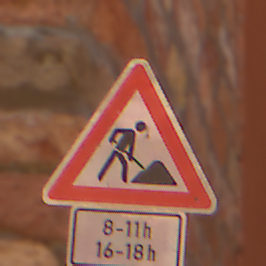
Verkehrszeichen: Arbeitsstelle
Zusatzzeichen unten: ZeitangabenOhneBeschraenkungAufWochentage2
Umgebung: Outdoor, Urban
Tageszeit: MorningAfternoon
Wetter: Clear
Licht: Natural
Jahreszeit: NotSpecified
Kontrast: MediumContrast